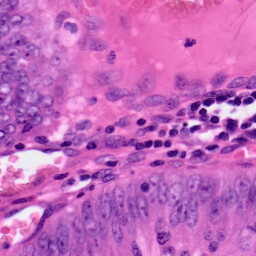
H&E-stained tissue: Colon